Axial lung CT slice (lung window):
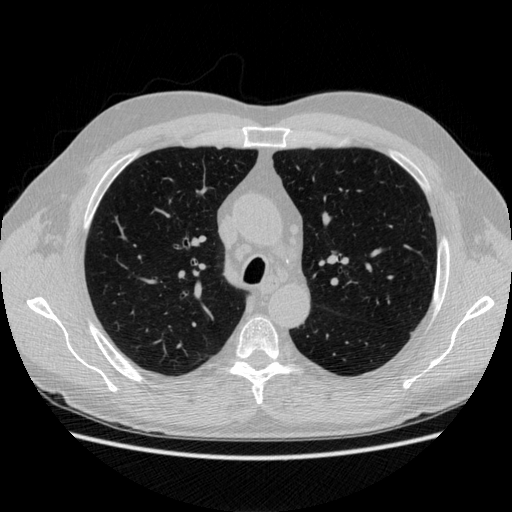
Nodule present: no